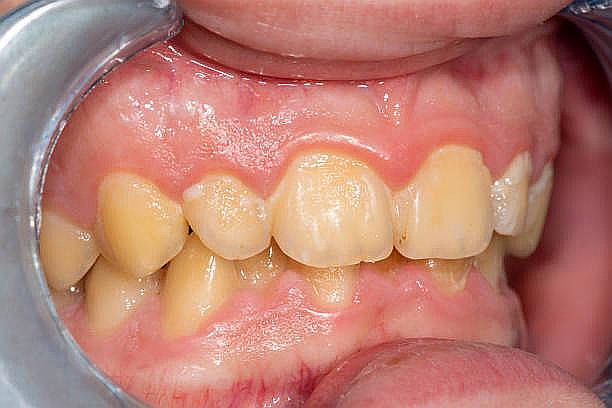
Condition: Calculus